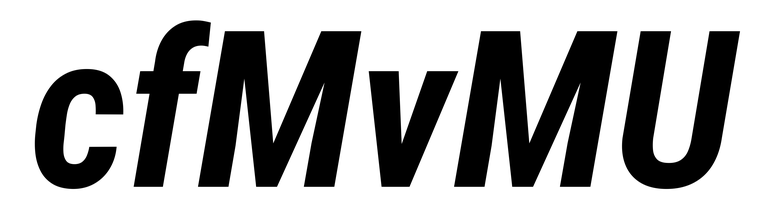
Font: Roboto-Italic_Condensed_Bold_Italic